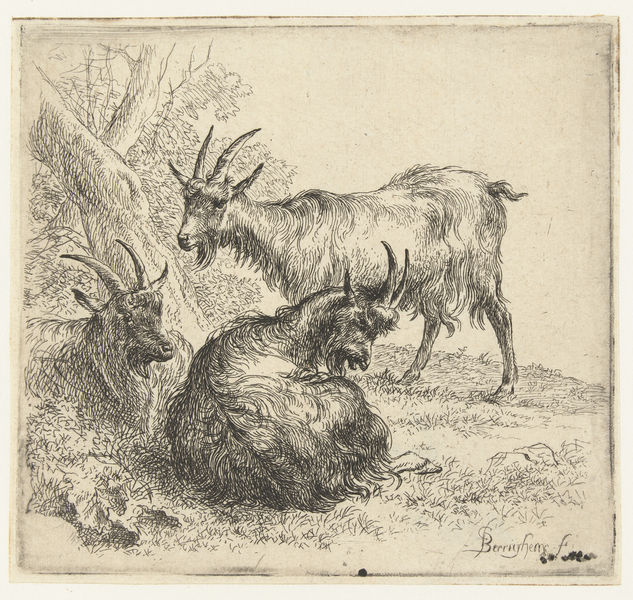
Titel: Drie geiten
Künstler: Nicolaes Pietersz. Berchem
Standort: Amsterdam
Institution: Rijksmuseum
Schlagwörter: black, dark, hair, nose, old, sitting, three, looking, print, sky, tree, ear, field, nature, trees, eyes, grass, bushes, drawing, paper, black and white, coat, fur, animals, coats, illustration, sketch, tail, beard, faces, meadow, outside, leaves, trunk, ink, signature, back, ears, study, watching, pencil, animal, eye, legs, lines, gras, branches, brush, outdoors, hoof, horn, horns, lying, resting, sleeping, goat, hooves, mammal, ram, wool, standing, goats, noses, stem, printing, beards, barefoot, billy goat, laying, signed, line drawing, limbs, no background, mouths, tails, hide, painiting, furr, group of goats, gaots, hor, whool, goatie, three billy goats gruff